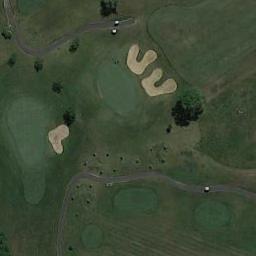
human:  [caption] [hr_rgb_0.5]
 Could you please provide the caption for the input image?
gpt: There are many trees near the golf course .

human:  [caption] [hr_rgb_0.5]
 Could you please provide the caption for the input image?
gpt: The golf course has some putting greens, Fairways, Roads and three sandpits .

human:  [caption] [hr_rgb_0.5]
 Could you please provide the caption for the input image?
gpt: There are three bunkers and a winding road in this area .

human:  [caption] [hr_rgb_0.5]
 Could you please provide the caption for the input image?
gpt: There are a few bunkers and a few paths on the large green lawn on the golf course and many trees .

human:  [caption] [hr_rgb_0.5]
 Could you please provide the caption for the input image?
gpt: There are three bunkers on the golf course .